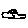
Label: car